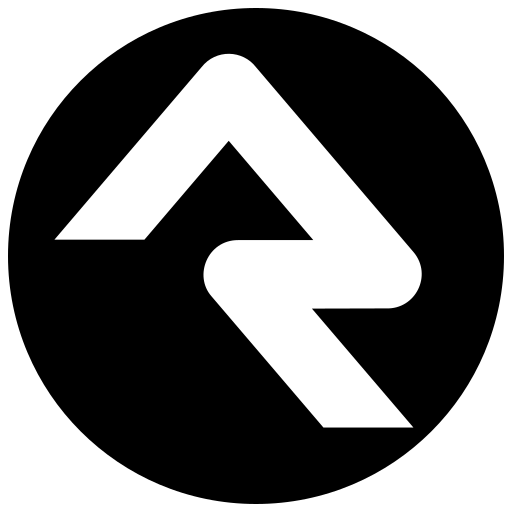
Tags: icon, FontAwesome, fa-icon, brand, rockrms